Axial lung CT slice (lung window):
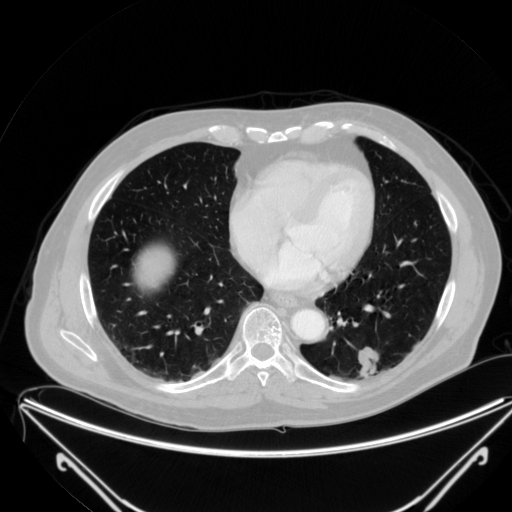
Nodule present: yes
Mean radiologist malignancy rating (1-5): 3.75